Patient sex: F
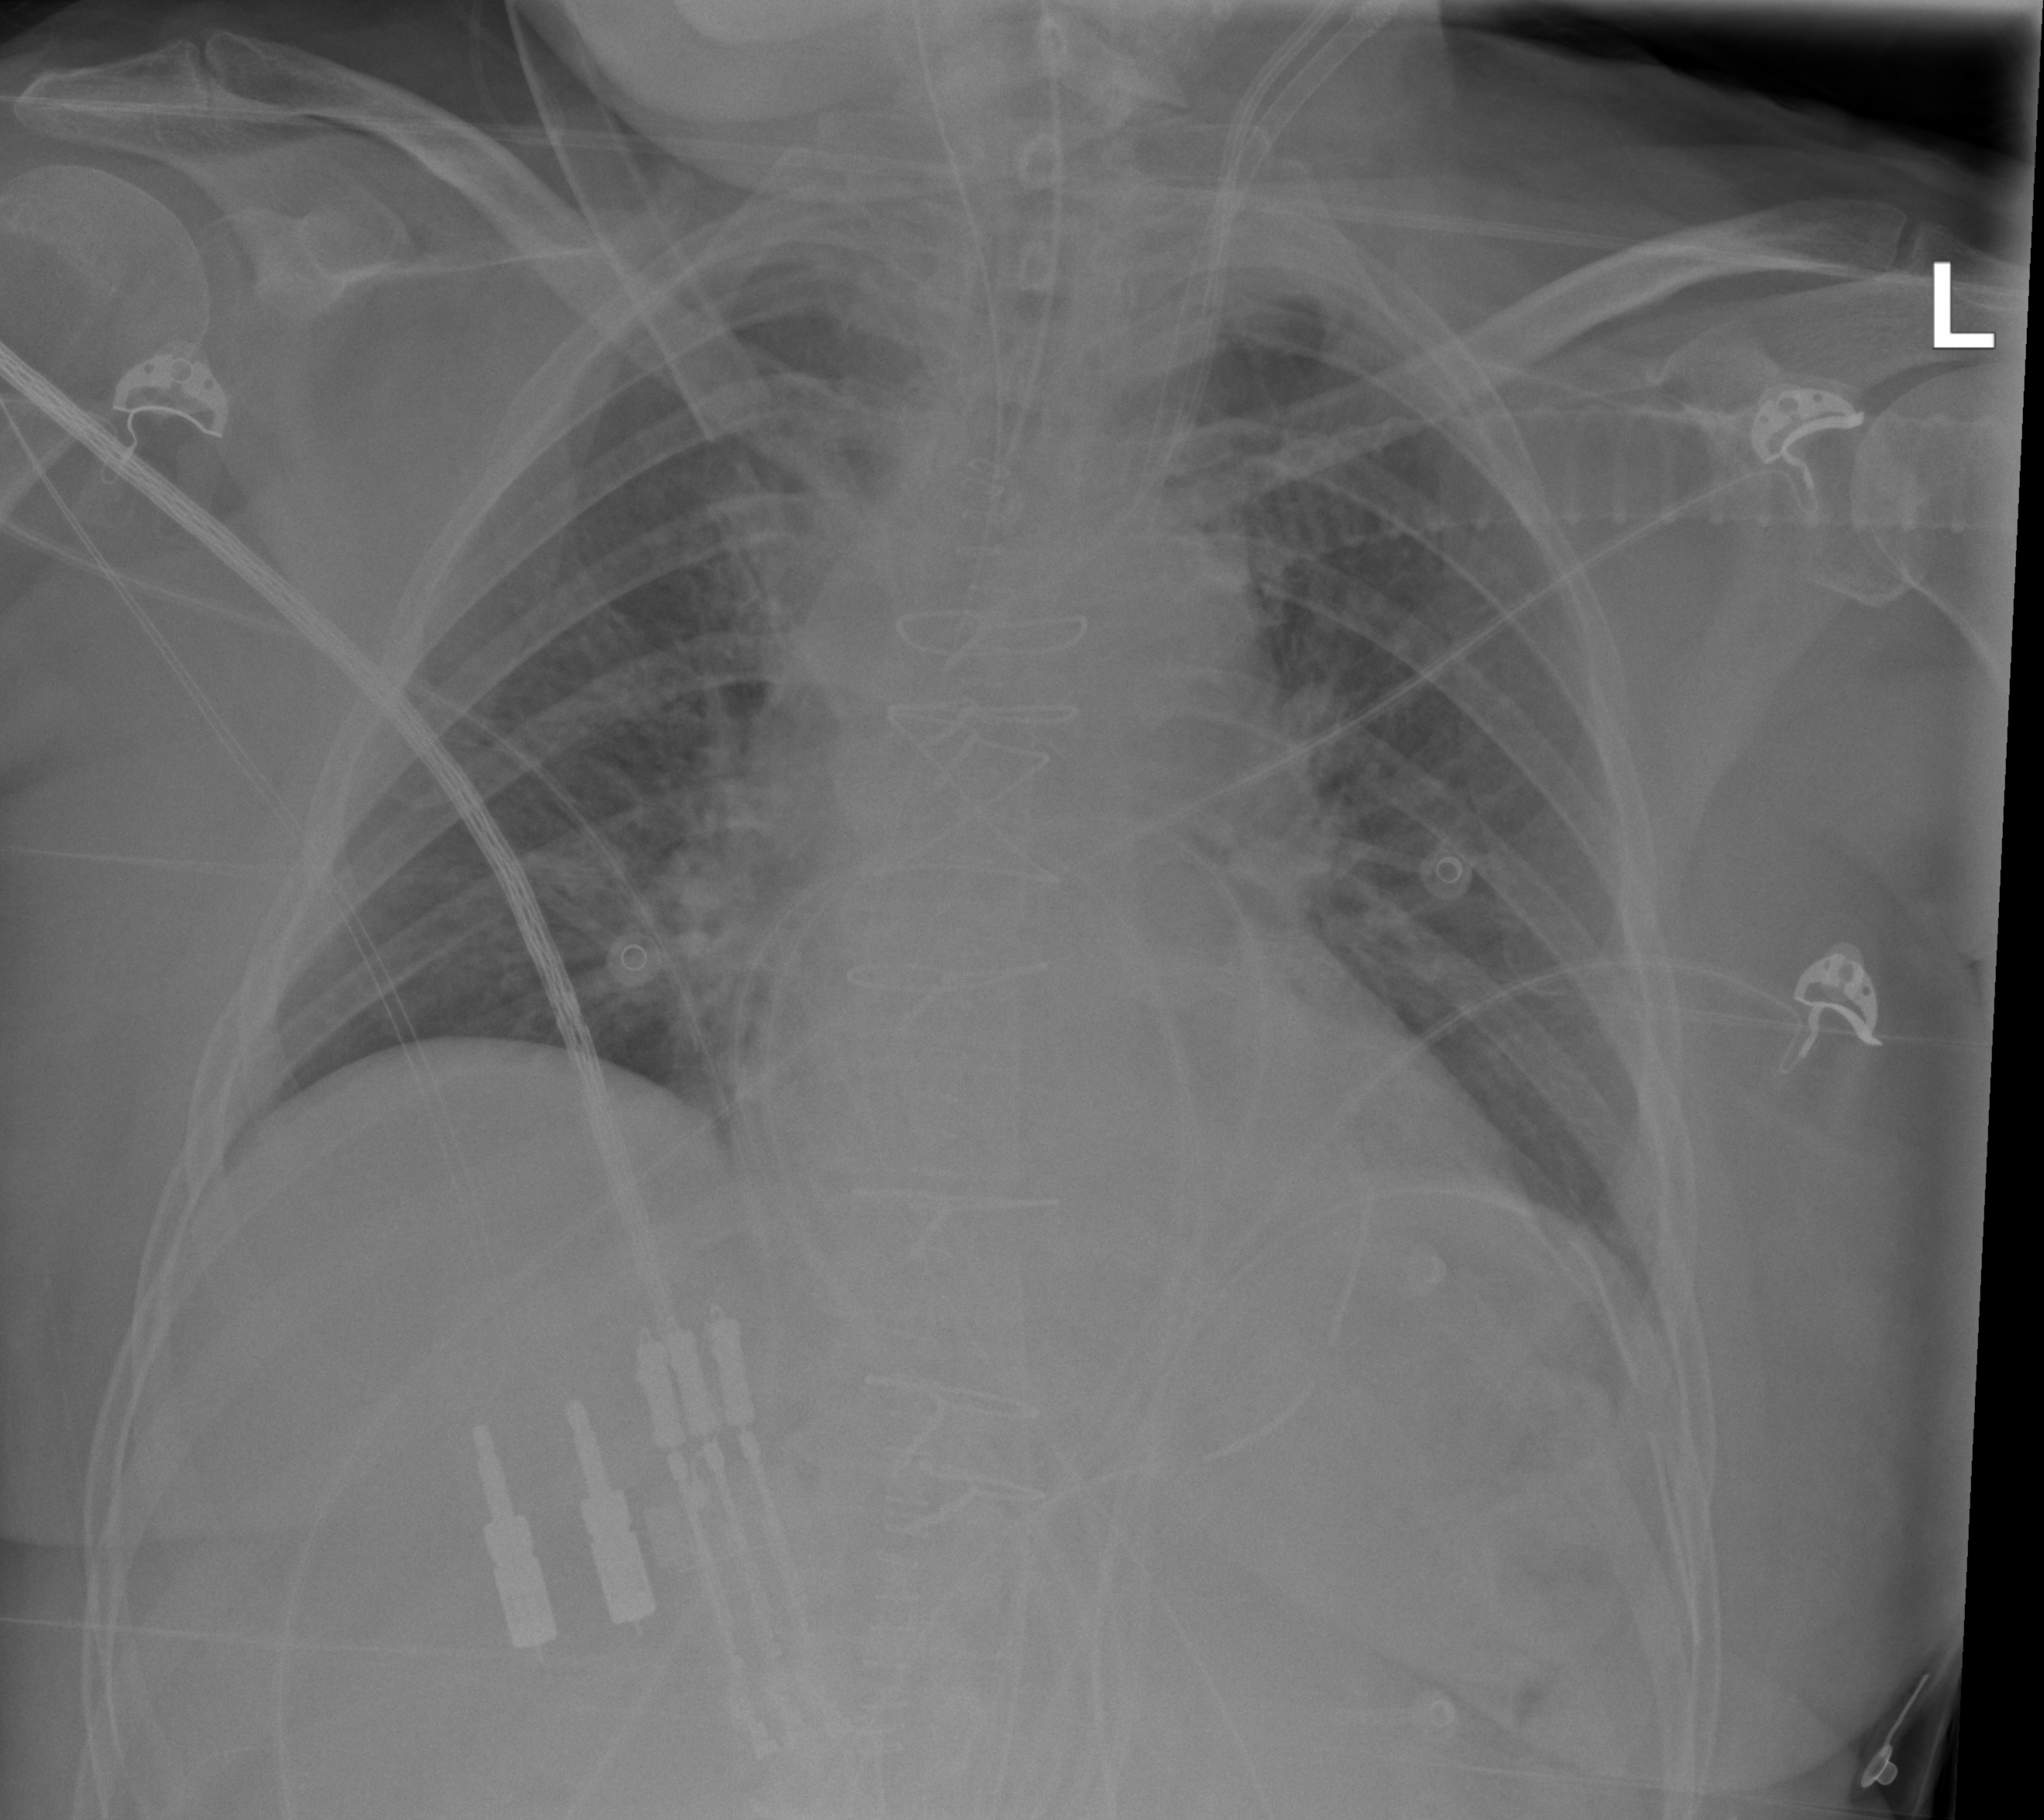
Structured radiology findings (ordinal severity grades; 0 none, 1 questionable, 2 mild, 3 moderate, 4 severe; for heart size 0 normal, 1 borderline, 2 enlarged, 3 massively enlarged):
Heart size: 0
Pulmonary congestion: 0
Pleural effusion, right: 0
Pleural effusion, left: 0
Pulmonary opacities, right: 0
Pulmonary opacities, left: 0
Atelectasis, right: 0
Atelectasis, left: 0